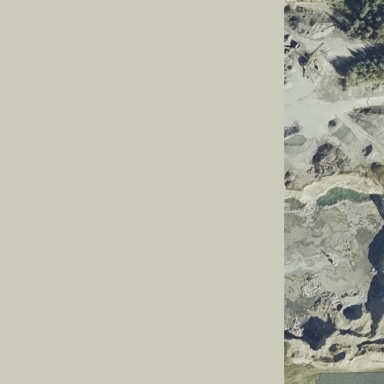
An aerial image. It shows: Quarry area.